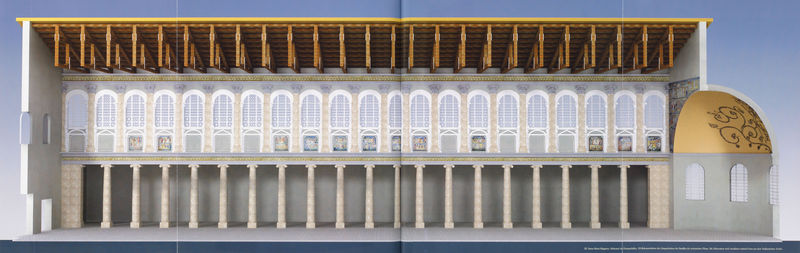
Titel: Mosaiken des Langhauses von Santa Maria Maggiore
Standort: Rom, S. Maria Maggiore (EU - I - Latium)
Schlagwörter: fenster, skizze, säule, säulen, dach, gebäude, malerei, ornament, architektur, kirche, rund, modell, rundbogen, kuppel, romantik, balken, halle, wände, gang, kolonnade, antike, schnitt, mosaik, kathedrale, langhaus, kapitell, sims, kalotte, gesims, seitenschiff, ionisch, antik, apsis, rundbögen, konstruktion, etagen, gothik, streben, querschnitt, knick, mosaike, gebälk, basilica, säulengang, grundriss, aufriss, flachdach, holzdach, dreidimensional, durchschnitt, kolonade, halbkuppel, hallenkirche, bogenfenster, kolonaden, wandbemalung, stoa, architekturmodell, cad, 3d-modell